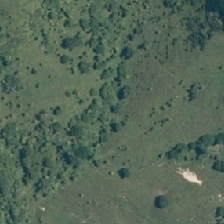
Land cover: low_producing_grassland